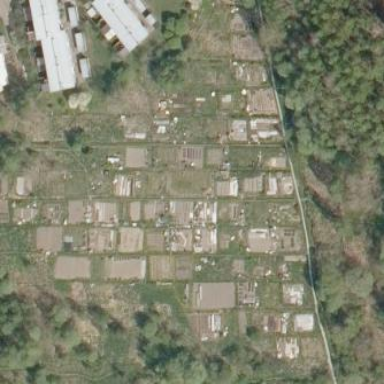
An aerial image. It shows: Allotments area.